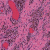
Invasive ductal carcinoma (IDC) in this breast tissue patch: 0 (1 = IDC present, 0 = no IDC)